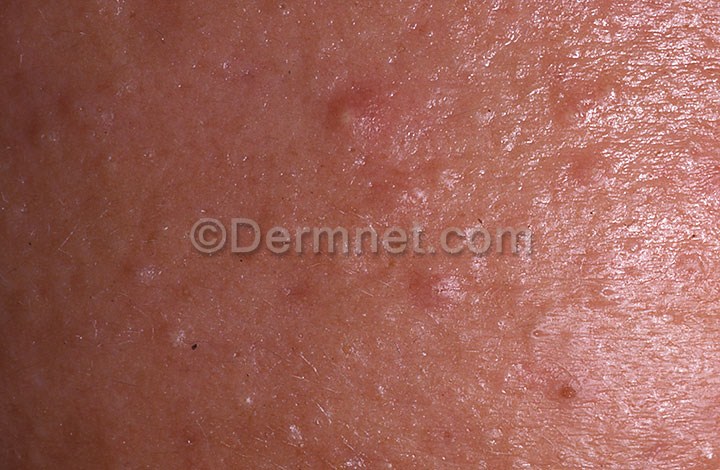
Disease: Acne and Rosacea Photos